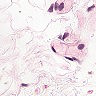
Metastatic tissue present: no